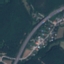
Label: Highway